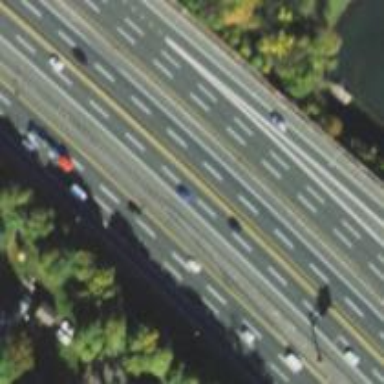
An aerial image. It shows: Motorway.